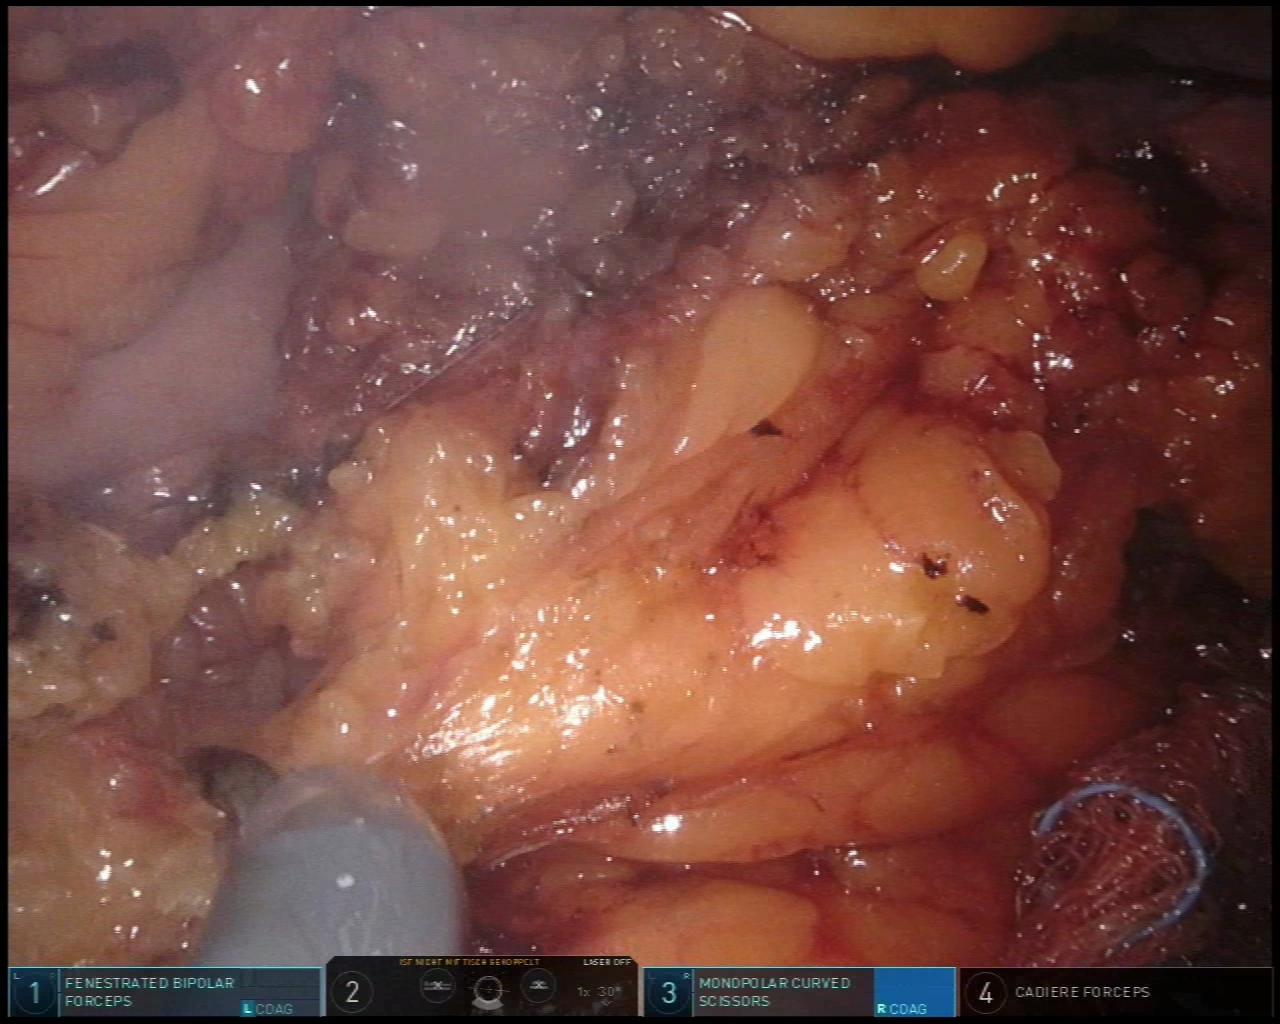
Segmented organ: stomach
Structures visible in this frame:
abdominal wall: yes
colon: no
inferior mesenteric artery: no
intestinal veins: no
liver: no
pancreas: no
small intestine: no
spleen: no
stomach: yes
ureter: no
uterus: no
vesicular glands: no